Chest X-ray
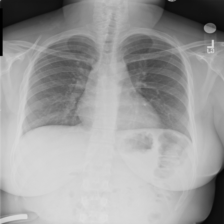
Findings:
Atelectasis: negative
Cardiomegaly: negative
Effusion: negative
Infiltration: negative
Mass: negative
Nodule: negative
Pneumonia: negative
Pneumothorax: negative
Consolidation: negative
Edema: negative
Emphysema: negative
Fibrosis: negative
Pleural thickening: negative
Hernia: negative